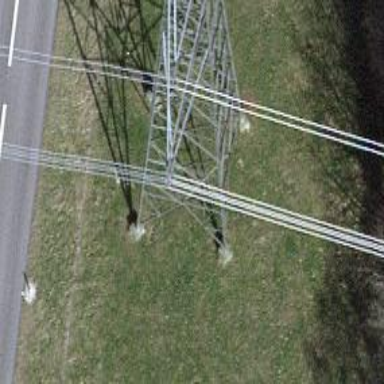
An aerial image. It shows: Towering power structure.